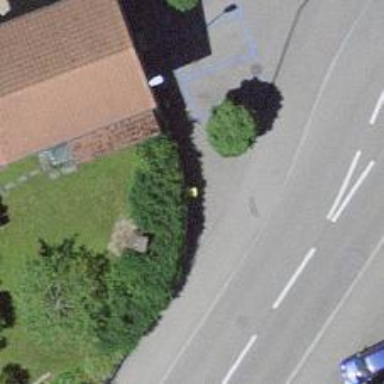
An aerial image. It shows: Post box is visible.